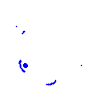
Particle: pion